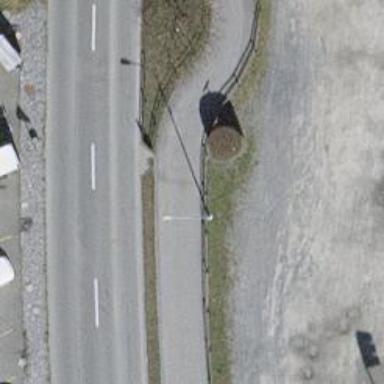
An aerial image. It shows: Asphalt sidewalk.